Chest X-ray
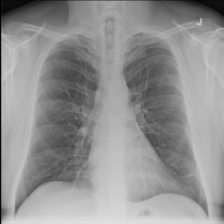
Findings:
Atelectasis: positive
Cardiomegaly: negative
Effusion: negative
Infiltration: positive
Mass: negative
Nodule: negative
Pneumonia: negative
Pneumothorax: negative
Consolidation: negative
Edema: negative
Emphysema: negative
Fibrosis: negative
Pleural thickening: negative
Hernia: negative